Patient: sex M, age 72
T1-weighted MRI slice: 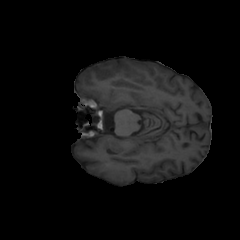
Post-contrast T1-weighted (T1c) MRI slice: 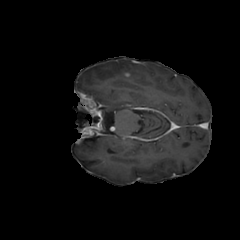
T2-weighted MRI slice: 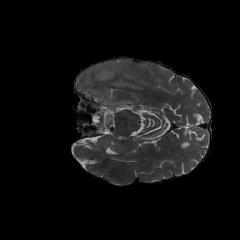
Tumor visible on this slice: yes
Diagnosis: Glioblastoma, IDH-wildtype
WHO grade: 4